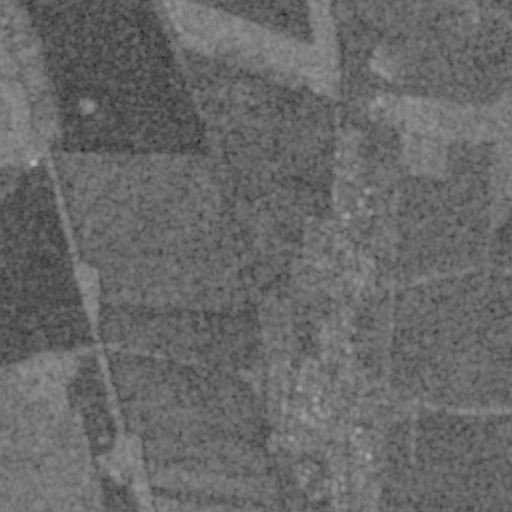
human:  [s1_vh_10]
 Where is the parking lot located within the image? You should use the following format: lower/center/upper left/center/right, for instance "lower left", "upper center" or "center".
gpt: The parking lot is located in the lower center of the image.
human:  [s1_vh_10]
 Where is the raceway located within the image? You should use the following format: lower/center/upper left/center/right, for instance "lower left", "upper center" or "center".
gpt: The raceway is located in the center of the image.
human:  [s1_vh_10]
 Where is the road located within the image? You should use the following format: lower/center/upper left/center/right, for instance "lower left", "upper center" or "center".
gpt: There is no road in the image.

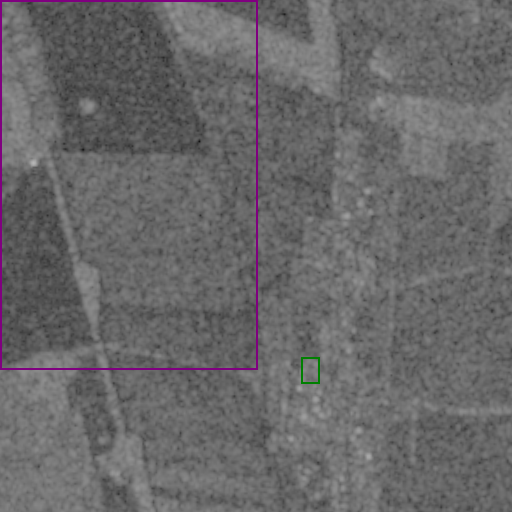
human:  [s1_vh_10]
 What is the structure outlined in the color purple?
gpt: The structure outlined in purple is a crop field.
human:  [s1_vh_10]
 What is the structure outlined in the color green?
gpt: The structure outlined in green is a park.
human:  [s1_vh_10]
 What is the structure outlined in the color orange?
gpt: There is no orange outline.